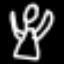
Label: angel